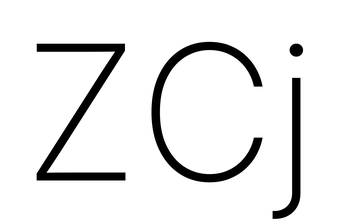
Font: Inter_ExtraLight